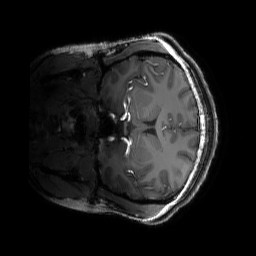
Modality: T1w
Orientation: coronal
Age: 24
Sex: female
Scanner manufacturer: siemens
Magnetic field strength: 6.98 T
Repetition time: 3 s
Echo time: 0.00388 s